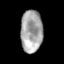
Tissue: skin
Cell type: Epithelial cells
Senescence score: 0.8503
Nuclear area (px): 907
Mean DAPI intensity: 164.933